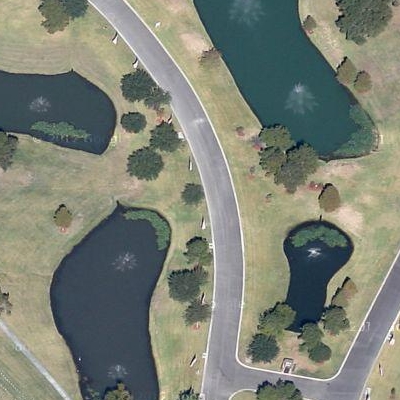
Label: RiverLake